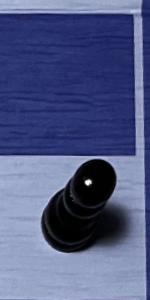
Label: Pawn_Black